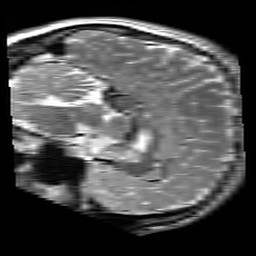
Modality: T2w
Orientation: sagittal
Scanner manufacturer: siemens
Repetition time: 3.9 s
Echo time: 0.076 s